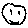
Label: smiley face